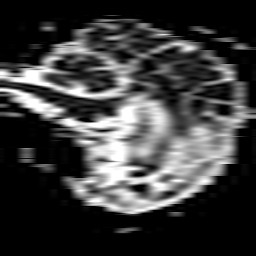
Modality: ADC
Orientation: sagittal
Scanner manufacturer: philips
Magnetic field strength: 3 T
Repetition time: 3.791 s
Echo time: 0.06115 s